Interaction volume radius: 10 \u00c5
Interaction volume height: 30 \u00c5
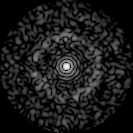
Disorder parameter: 0.8467